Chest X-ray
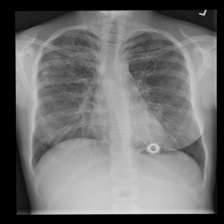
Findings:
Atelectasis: negative
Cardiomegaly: negative
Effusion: negative
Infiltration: negative
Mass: negative
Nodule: positive
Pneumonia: negative
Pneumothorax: negative
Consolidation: negative
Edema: negative
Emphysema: negative
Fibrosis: negative
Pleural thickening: negative
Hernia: negative